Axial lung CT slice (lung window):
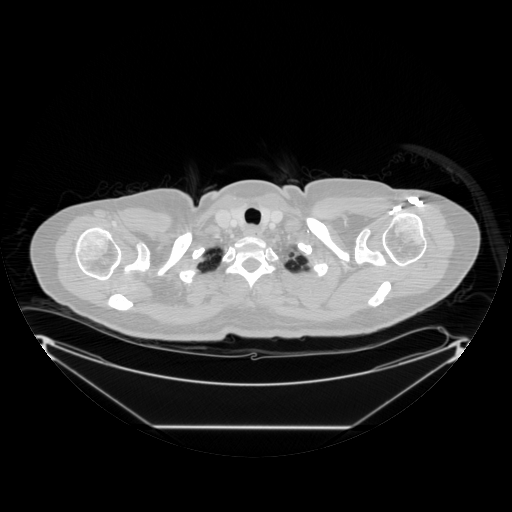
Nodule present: no